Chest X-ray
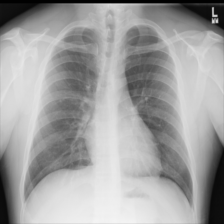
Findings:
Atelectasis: negative
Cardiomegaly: negative
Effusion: negative
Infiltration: negative
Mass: negative
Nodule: negative
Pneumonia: negative
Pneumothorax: negative
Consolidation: negative
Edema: negative
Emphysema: negative
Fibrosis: negative
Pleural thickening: negative
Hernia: negative